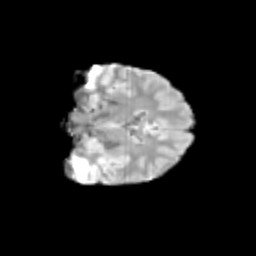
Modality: T2w
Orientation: coronal
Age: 12
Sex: female
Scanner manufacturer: siemens
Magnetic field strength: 3 T
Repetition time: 3.8 s
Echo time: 0.07 s